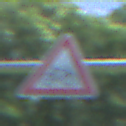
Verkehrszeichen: RadverkehrLinks
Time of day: Midday
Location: Outdoor (Nature)
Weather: Clear
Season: Summer
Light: Natural